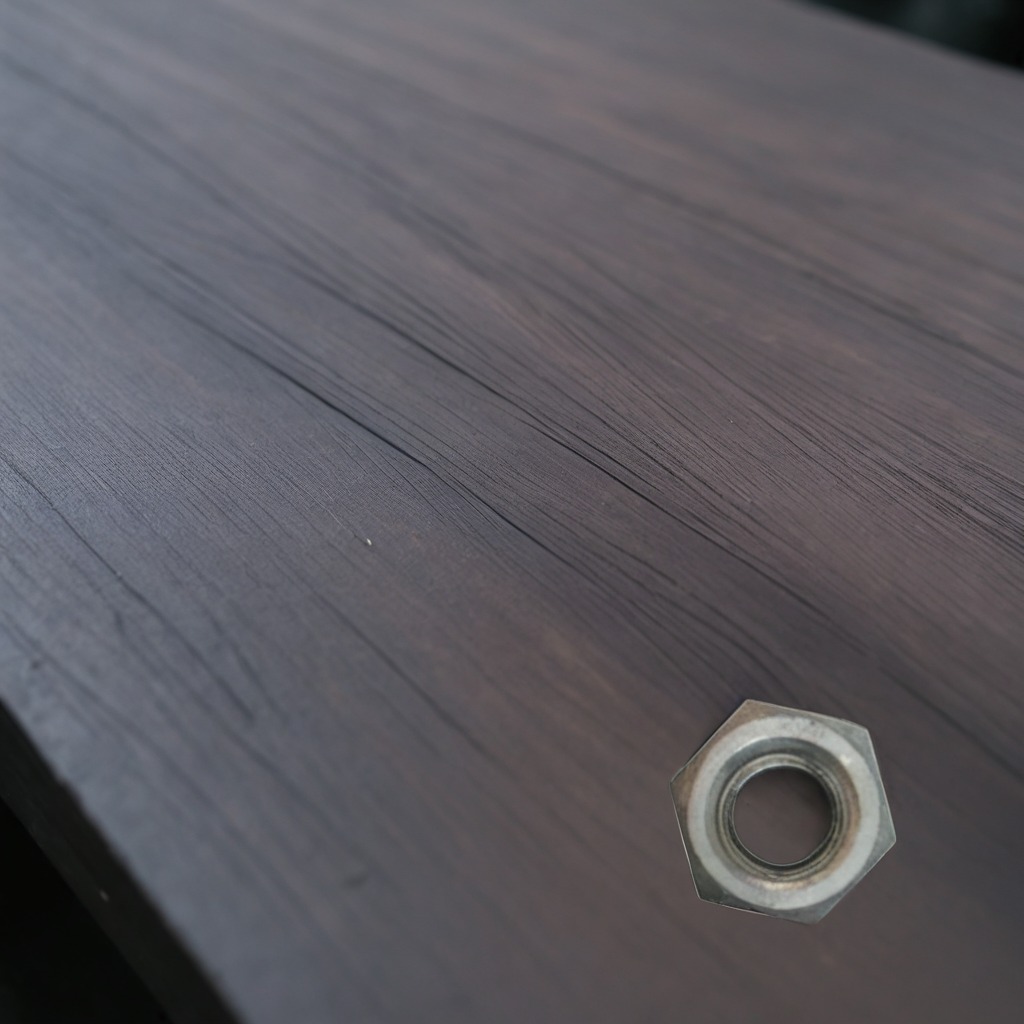
A metal nut lies on the old table in the garage at twilight.